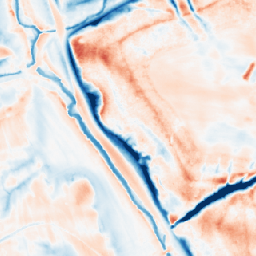
Category: multiscale
Decomposition family: dog_multiscale
Decomposition parameters: sigma_ratio: 2
n_scales: 4
base_sigma: 0.5
Upsampling method: nearest
Upsampling parameters: scale: 8
Upsampling scale: 8